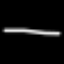
Label: line